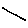
Label: line